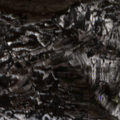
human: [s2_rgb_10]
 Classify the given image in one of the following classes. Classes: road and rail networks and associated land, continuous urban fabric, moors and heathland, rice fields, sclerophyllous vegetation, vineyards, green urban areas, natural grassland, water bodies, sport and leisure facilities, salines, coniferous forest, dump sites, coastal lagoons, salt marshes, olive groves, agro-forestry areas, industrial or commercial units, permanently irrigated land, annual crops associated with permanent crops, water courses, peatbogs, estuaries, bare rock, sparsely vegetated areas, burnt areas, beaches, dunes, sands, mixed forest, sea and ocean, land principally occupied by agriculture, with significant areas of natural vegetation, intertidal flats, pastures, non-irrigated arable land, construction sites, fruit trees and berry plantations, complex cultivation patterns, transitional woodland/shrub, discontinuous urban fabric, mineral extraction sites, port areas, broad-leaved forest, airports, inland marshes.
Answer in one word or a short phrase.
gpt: complex cultivation patterns, land principally occupied by agriculture, with significant areas of natural vegetation, sparsely vegetated areas